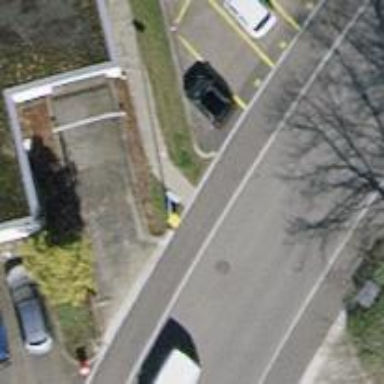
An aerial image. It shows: Post box is visible.